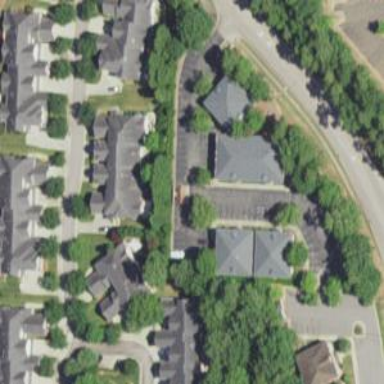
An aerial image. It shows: Residential area within neighborhood.